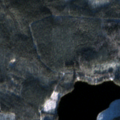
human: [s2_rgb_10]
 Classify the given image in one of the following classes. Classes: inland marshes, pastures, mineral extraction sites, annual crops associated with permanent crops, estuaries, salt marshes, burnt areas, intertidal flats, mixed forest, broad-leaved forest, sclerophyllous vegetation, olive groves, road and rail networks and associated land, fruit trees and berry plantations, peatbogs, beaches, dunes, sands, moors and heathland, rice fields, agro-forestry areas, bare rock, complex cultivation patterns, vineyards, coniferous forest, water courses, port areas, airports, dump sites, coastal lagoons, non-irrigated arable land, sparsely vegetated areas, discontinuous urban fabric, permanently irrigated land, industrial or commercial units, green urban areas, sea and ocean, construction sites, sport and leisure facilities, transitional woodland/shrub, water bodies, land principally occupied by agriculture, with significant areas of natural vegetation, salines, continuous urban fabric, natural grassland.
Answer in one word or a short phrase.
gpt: coniferous forest, mixed forest, transitional woodland/shrub, water bodies